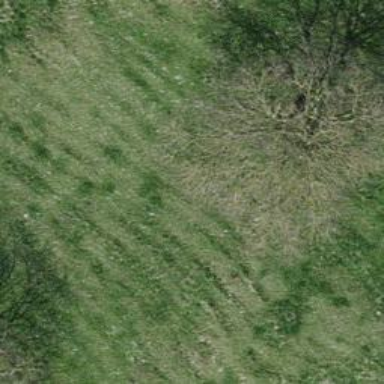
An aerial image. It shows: Beautiful tree in nature.